Question: I have a full installation of with . I want create my first web service. but not exist template.
In visual studio 2010 I go to -> menu , but in the dialog box not exist template.

How to create a Web Service?
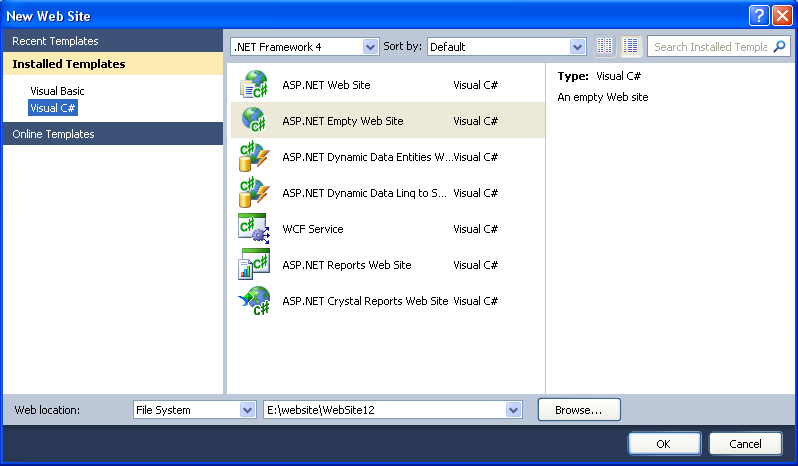
Answer: Use File->New Project->WCF Service Application.
"ASP.NET Web Services" (aka ASMX) is a legacy technology. It exists only to support existing ASMX services. Do not use it for new development.